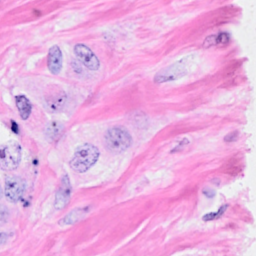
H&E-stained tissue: Breast